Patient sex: M
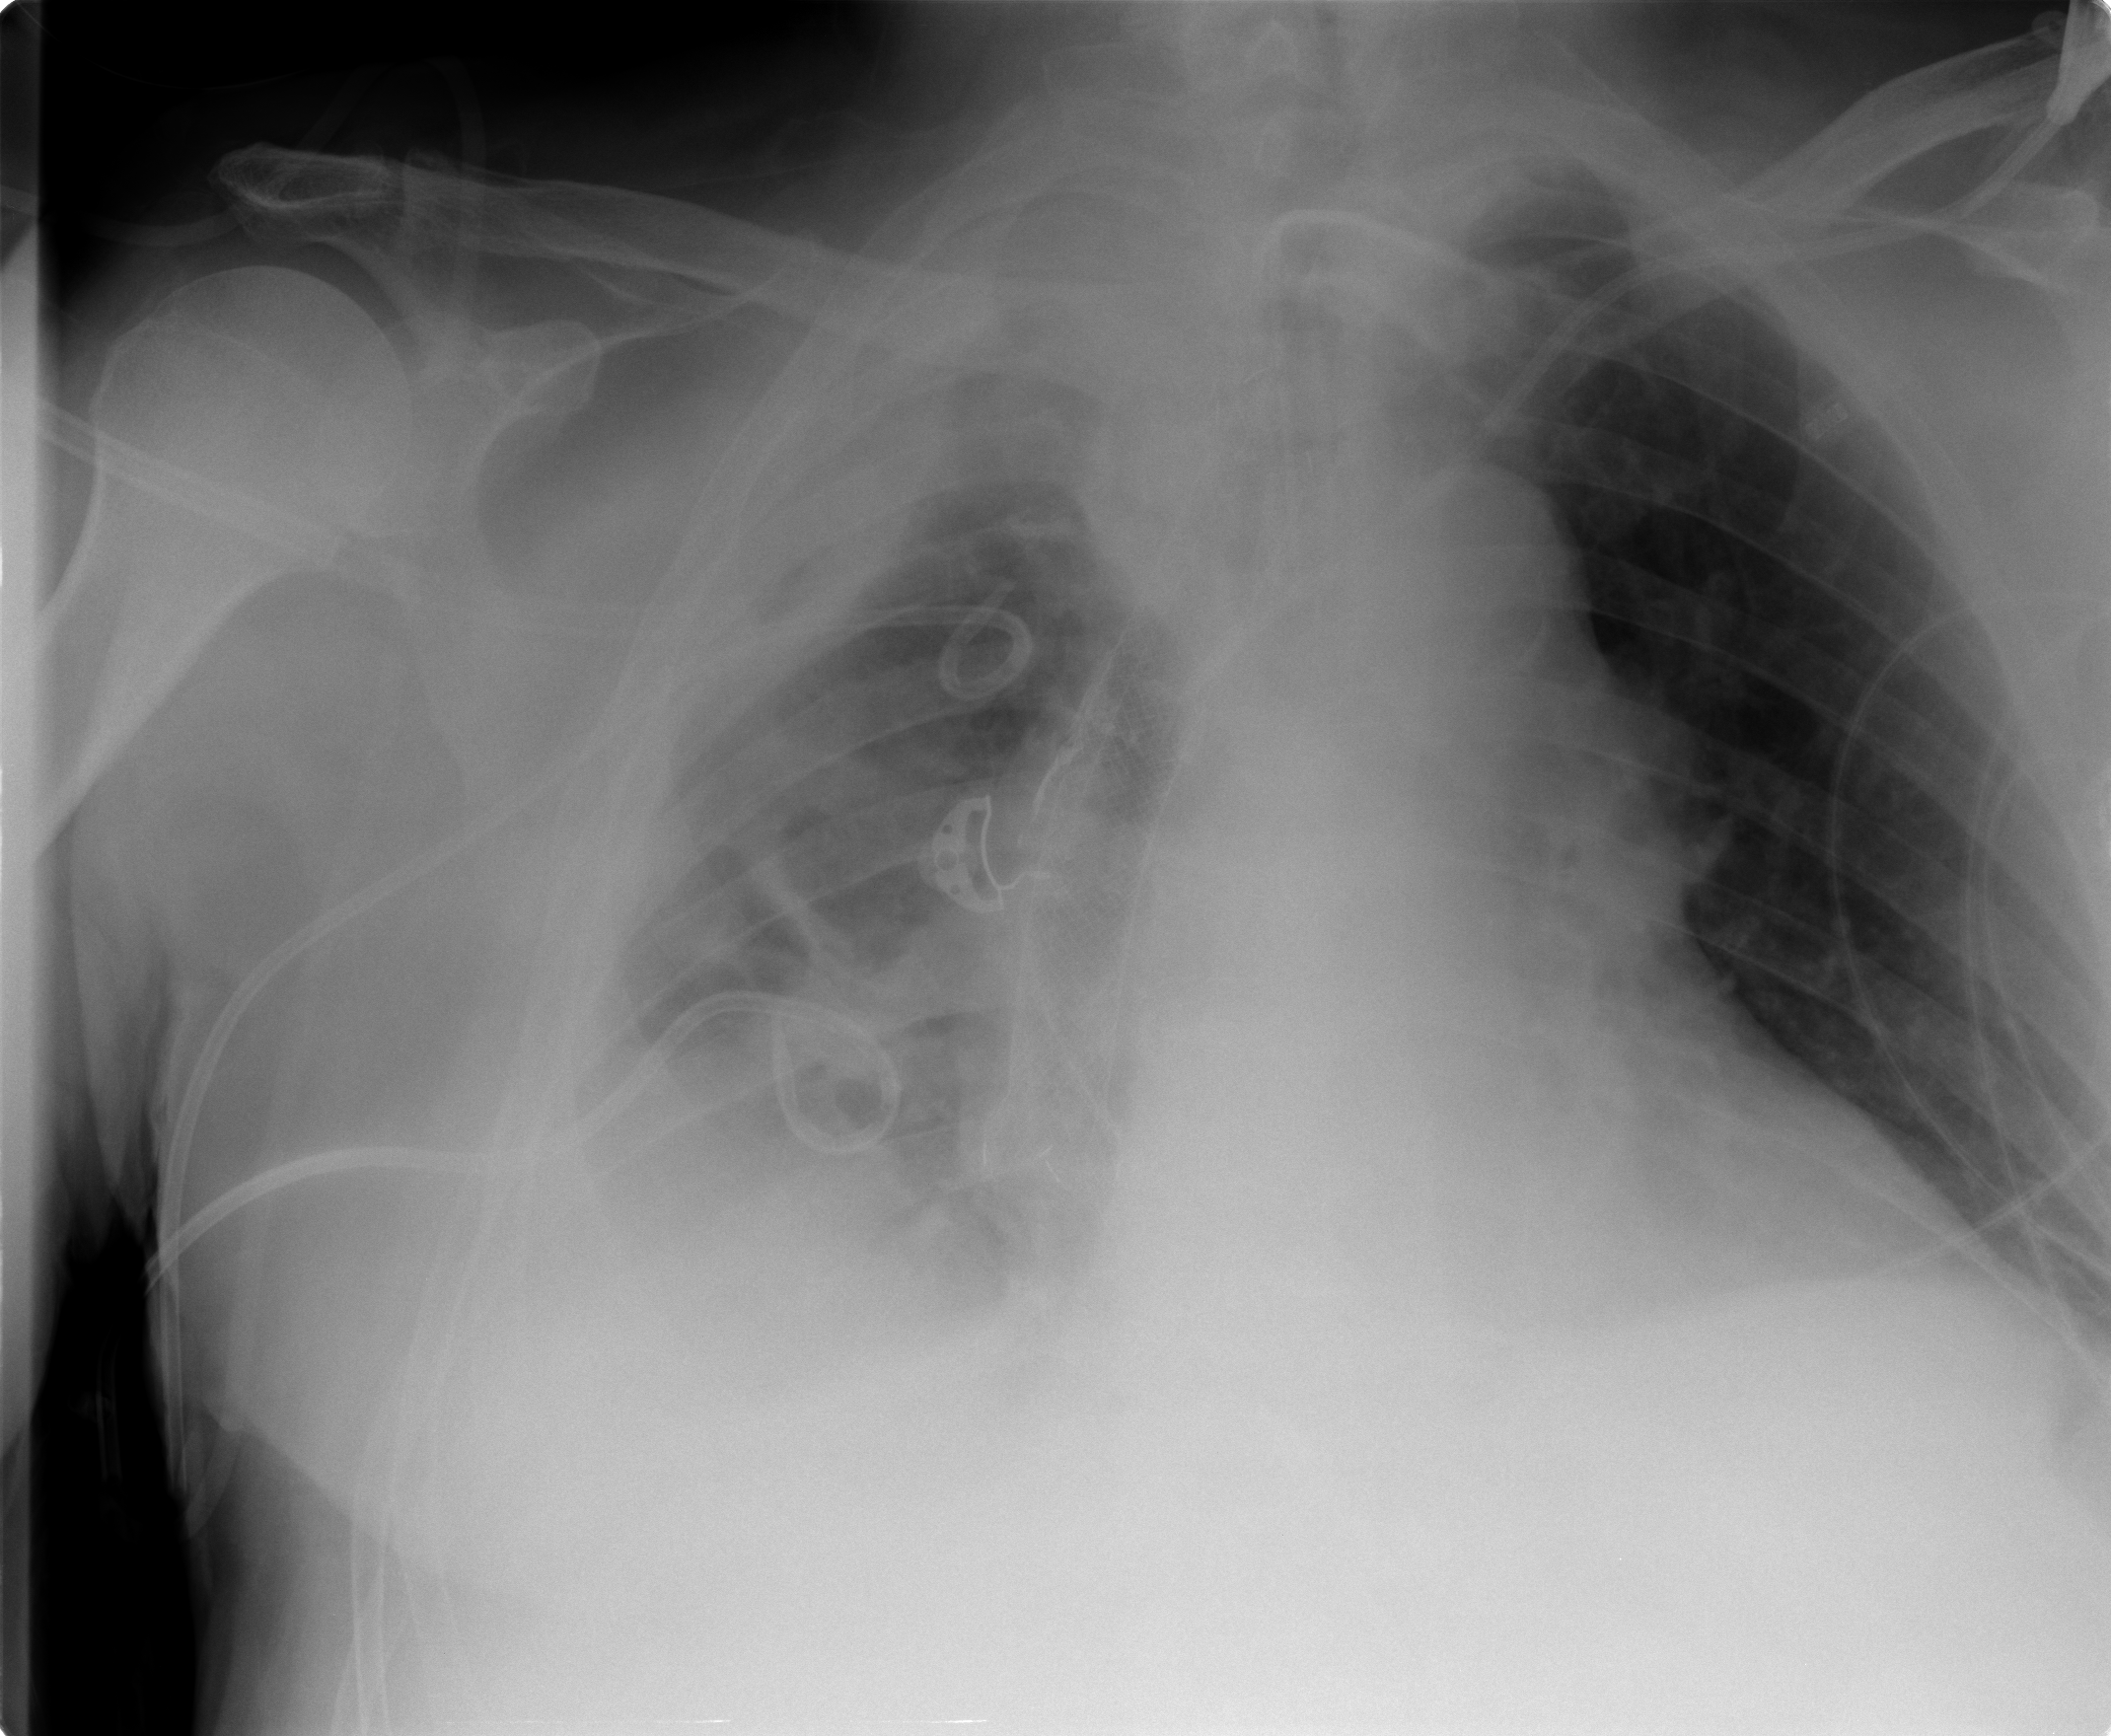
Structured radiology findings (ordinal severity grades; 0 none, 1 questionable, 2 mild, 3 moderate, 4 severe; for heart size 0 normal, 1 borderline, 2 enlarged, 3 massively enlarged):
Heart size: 2
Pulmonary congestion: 0
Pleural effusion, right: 2
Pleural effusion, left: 0
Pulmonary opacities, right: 3
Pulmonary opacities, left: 0
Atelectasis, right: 3
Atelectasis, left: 0